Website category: university
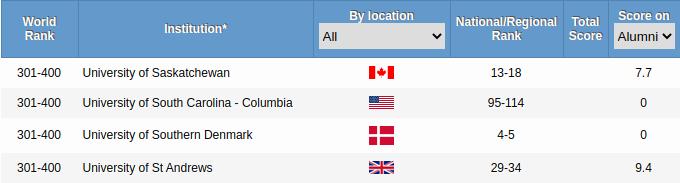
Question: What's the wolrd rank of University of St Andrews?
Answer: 301-400

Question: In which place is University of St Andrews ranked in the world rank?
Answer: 301-400

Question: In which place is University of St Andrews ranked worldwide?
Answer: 301-400

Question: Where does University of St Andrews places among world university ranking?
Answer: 301-400

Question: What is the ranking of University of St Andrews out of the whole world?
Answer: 301-400

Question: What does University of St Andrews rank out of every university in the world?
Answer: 301-400

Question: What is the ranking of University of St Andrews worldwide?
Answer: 301-400

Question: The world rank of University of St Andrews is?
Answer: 301-400

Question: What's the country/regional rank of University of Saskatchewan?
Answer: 13-18

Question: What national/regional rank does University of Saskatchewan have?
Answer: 13-18

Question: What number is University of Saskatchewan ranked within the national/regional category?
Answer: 13-18

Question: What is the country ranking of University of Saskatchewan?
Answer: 13-18

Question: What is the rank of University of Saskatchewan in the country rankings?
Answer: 13-18

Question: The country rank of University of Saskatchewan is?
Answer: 13-18

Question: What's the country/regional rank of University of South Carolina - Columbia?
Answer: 95-114

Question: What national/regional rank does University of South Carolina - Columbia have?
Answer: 95-114

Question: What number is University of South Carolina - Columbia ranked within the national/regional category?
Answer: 95-114

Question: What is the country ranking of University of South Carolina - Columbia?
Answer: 95-114

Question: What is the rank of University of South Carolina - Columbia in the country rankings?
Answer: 95-114

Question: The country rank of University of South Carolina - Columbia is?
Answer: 95-114

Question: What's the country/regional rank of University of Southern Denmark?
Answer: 4-5

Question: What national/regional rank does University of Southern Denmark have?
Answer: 4-5

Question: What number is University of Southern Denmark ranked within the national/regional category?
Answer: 4-5

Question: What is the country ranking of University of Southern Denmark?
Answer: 4-5

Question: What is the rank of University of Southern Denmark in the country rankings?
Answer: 4-5

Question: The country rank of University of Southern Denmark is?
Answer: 4-5

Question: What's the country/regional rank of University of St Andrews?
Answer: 29-34

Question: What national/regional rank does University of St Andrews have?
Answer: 29-34

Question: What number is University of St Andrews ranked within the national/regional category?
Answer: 29-34

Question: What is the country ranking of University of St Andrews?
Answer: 29-34

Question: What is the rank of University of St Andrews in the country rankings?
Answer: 29-34

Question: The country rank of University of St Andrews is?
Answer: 29-34

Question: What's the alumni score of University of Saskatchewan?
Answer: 7.7

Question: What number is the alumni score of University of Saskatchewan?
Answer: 7.7

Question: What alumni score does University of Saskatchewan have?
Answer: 7.7

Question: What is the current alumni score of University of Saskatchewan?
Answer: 7.7

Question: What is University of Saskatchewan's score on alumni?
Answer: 7.7

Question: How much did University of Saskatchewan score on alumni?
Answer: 7.7

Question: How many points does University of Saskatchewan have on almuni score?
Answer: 7.7

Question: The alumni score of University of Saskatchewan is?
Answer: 7.7

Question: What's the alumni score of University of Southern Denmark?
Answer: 0

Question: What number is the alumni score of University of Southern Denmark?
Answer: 0

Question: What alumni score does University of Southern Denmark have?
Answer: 0

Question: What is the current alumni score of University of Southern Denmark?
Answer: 0

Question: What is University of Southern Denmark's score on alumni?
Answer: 0

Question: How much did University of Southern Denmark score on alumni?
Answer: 0

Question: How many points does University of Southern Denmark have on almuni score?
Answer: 0

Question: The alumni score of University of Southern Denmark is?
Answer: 0

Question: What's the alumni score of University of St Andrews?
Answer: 9.4

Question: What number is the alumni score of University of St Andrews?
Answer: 9.4

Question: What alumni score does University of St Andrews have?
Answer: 9.4

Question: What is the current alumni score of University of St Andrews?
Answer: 9.4

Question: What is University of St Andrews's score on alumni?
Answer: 9.4

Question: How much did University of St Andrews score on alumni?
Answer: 9.4

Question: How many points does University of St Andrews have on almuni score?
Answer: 9.4

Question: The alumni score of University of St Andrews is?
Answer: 9.4

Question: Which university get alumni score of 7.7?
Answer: University of Saskatchewan

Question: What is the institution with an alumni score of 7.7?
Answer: University of Saskatchewan

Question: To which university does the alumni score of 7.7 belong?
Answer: University of Saskatchewan

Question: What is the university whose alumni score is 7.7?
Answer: University of Saskatchewan

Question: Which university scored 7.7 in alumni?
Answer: University of Saskatchewan

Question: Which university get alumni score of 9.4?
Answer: University of St Andrews

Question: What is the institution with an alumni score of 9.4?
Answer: University of St Andrews

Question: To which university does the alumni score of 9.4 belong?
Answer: University of St Andrews